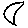
Label: moon